Question: I have 'DBCombobox' with 'CsOwnerDrawFixed' Style that connected to 'Tstringfield'.
sometimes database stringfield content doesn't exist in 'dbcombobox.Items' (because of User mistake in separate process) and 'dbcombobox' control show nothing. How can I show this data as text on 'dbcombobox'?
'''
procedure TForm1.DBComboBox1DrawItem(Control: TWinControl; Index: Integer;
Rect: TRect; State: TOwnerDrawState);
begin
with DBComboBox1.Canvas do
begin
if odselected in State then
Brush.Color:= $00D68759
else
Brush.Color:= $00FEECDD;
FillRect(rect);
TextOut(30, Rect.Top, DBComboBox1.Items[Index]);
Pen.Color := clwhite;
Brush.Style:= bsClear;
TextOut(Rect.Left + 4, Rect.Top, UpCase(DBComboBox1.Items[Index][1]));
Rectangle(Rect.Left + 1, Rect.Top + 1, Rect.Left +20, Rect.Top + DBComboBox1.ItemHeight-2);
end;
end;
'''

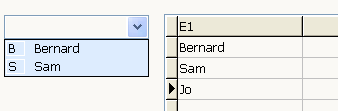
Answer: I do this in two steps. after creating a 'Combobox' with this capabality, I inherited a 'DBCombobox' from manipulated combobox.
This is a simple Combobox test.
'''
unit Unit1;
interface
uses
Windows, Messages, SysUtils, Variants, Classes, Graphics, Controls, Forms, Dialogs, StdCtrls, DBCtrls;
type
TManipulatecombobox= class(stdctrls.TCombobox)
private
Ftext: string;
FOnDrawItem: TDrawItemEvent;
procedure CNDrawItem(var Message: TWMDrawItem); message CN_DRAWITEM;
procedure Settext(Avalue: string);
protected
procedure DrawItem(Index: Integer; Rect: TRect; State: TOwnerDrawState); reintroduce; virtual;
property OnDrawItem: TDrawItemEvent read FOnDrawItem write FOnDrawItem;
public
property text: string read Ftext write Settext;
end;
TForm1 = class(TForm)
Edit1: TEdit;
DBComboBox1: TDBComboBox;
procedure FormCreate(Sender: TObject);
procedure Edit1Change(Sender: TObject);
private
Combo: TManipulatecombobox;
end;
var
Form1: TForm1;
implementation
{$R *.dfm}
procedure TManipulatecombobox.CNDrawItem(var Message: TWMDrawItem);
var
State: TOwnerDrawState;
begin
with Message.DrawItemStruct^ do
begin
State := TOwnerDrawState(LongRec(itemState).Lo);
if itemState and ODS_COMBOBOXEDIT <> 0 then
Include(State, odComboBoxEdit);
if itemState and ODS_DEFAULT <> 0 then
Include(State, odDefault);
Canvas.Handle := hDC;
Canvas.Font := Font;
Canvas.Brush := Brush;
if (Integer(itemID) >= 0) and (odSelected in State) then
begin
Canvas.Brush.Color := clHighlight;
Canvas.Font.Color := clHighlightText
end;
if Integer(itemID) >= 0 then
DrawItem(itemID, rcItem, State) else
if (Integer(itemID) = -1) and (odComboBoxEdit in State) then
DrawItem(itemID, rcItem, State)
else
Canvas.FillRect(rcItem);
if odFocused in State then DrawFocusRect(hDC, rcItem);
Canvas.Handle := 0;
end;
end;
procedure TManipulatecombobox.DrawItem(Index: Integer; Rect: TRect;
State: TOwnerDrawState);
begin
TControlCanvas(Canvas).UpdateTextFlags;
if Assigned(FOnDrawItem) then FOnDrawItem(Self, Index, Rect, State)
else
begin
Canvas.FillRect(Rect);
if Index = -1 then
Canvas.TextOut(Rect.Left + 2, Rect.Top, text);
if Index >= 0 then
Canvas.TextOut(Rect.Left + 2, Rect.Top, Items[Index]);
end;
end;
procedure TManipulatecombobox.Settext(Avalue: string);
begin
if Avalue <> Ftext then
begin
Ftext:= Avalue;
//I'm not sure this is a good way.
Invalidate;
end;
end;
procedure TForm1.FormCreate(Sender: TObject);
begin
combo:= TManipulatecombobox.Create(self);
with combo do
begin
parent:= self;
SetBounds(20, 50, 120, 30);
Items.Add('item1');
items.Add('item2');
Style:= csOwnerDrawVariable;
end;
end;
procedure TForm1.Edit1Change(Sender: TObject);
begin
Combo.ItemIndex:= -1;
Combo.Settext(TEdit(sender).Text);
end;
end.
'''
And finally, I copy all 'DBCombobox' class from 'VCL' code and change two functions.
'''
TManipulateDBcombobox= class(TManipulatecombobox)
private
FDataLink: TFieldDataLink;
FPaintControl: TPaintControl;
procedure DataChange(Sender: TObject);
procedure EditingChange(Sender: TObject);
function GetComboText: string;
function GetDataField: string;
function GetDataSource: TDataSource;
function GetField: TField;
function GetReadOnly: Boolean;
procedure SetComboText(const Value: string);
.
.
end;
implementation
.
.
procedure TManipulateDBcombobox.SetComboText(const Value: string);
var
I: Integer;
Redraw: Boolean;
begin
if Value <> GetComboText then
begin
if Style <> csDropDown then
begin
Redraw := (Style <> csSimple) and HandleAllocated;
if Redraw then SendMessage(Handle, WM_SETREDRAW, 0, 0);
try
if Value = '' then I := -1 else I := Items.IndexOf(Value);
ItemIndex := I;
finally
if Redraw then
begin
SendMessage(Handle, WM_SETREDRAW, 1, 0);
Invalidate;
end;
end;
if I >= 0 then Exit;
end;
// if Style in [csownerdrawfixed, csownerdrawvariable] then //?
text:= value;
end;
end;
function TManipulateDBcombobox.GetComboText: string;
begin
if Style in [csDropDown, csSimple] then Result := Text else
if ItemIndex < 0 then Result := text else Result := Items[ItemIndex];
end;
'''